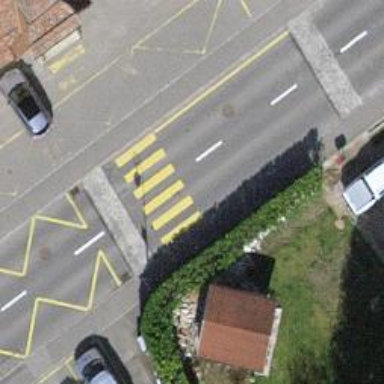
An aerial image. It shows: Zebra crossing on the road.